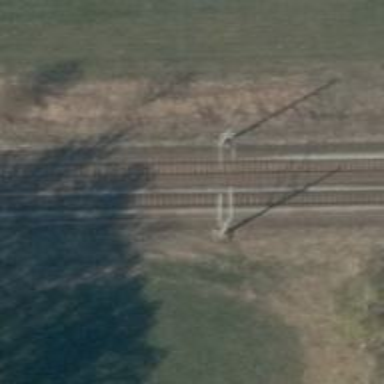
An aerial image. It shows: Railway milestone with catenary mast.